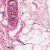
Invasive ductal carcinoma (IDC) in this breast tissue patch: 0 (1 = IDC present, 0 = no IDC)